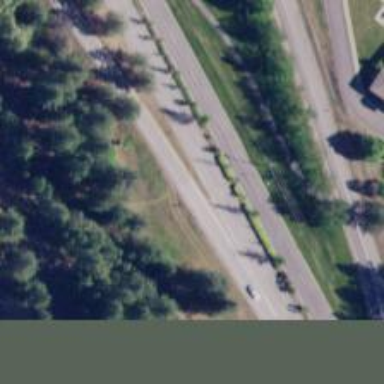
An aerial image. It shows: Asphalt trunk link road.